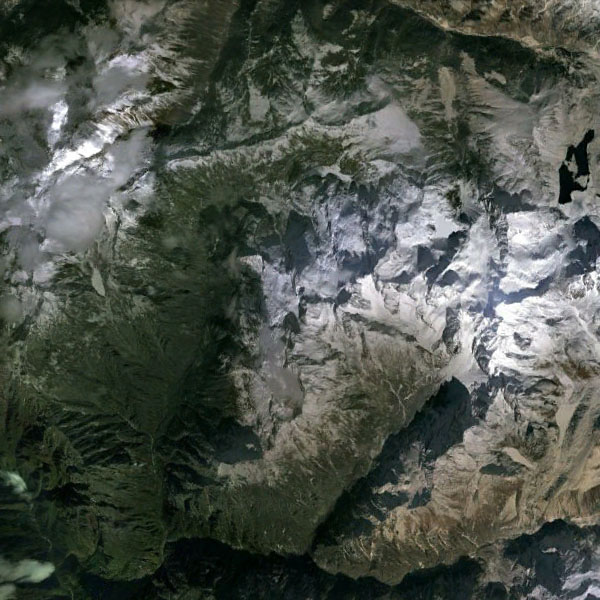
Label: Mountain